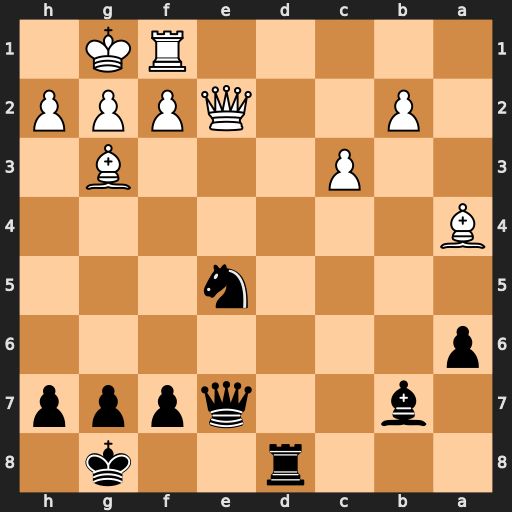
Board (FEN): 3r2k1/1b2qppp/p7/4n3/B7/2P3B1/1P2QPPP/5RK1
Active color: b
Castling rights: -
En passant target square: -
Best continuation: Nf3+ Qxf3 Bxf3